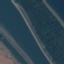
Land use / land cover: River